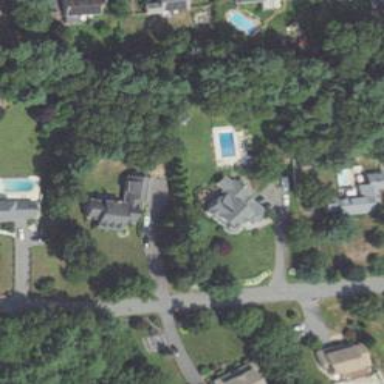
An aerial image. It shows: Driveway.